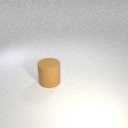
large brown rubber cylinder